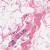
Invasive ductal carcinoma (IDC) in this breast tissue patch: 0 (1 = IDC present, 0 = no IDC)